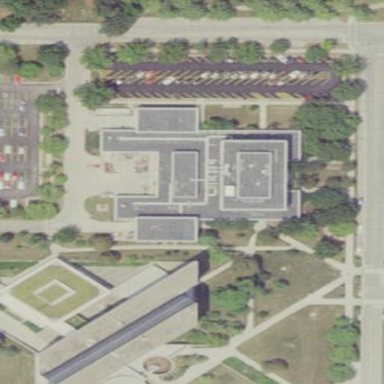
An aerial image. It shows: University building.